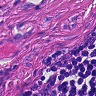
Metastatic tissue present: yes